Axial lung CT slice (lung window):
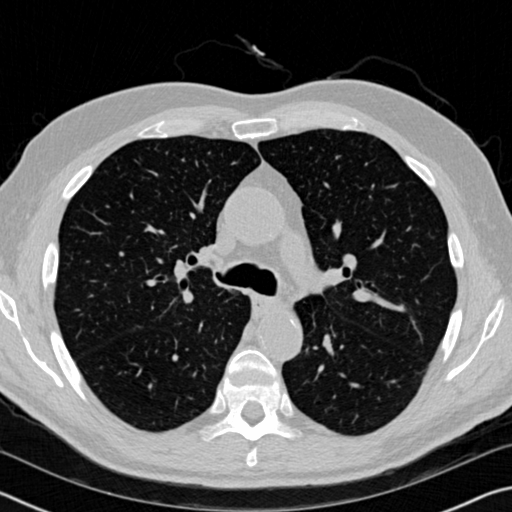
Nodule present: no